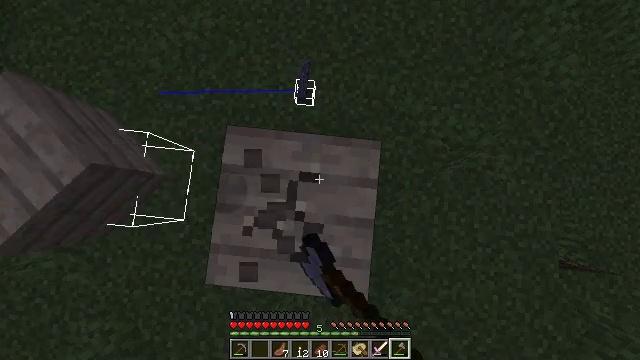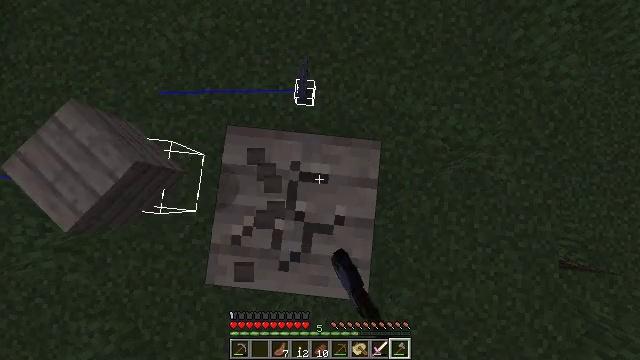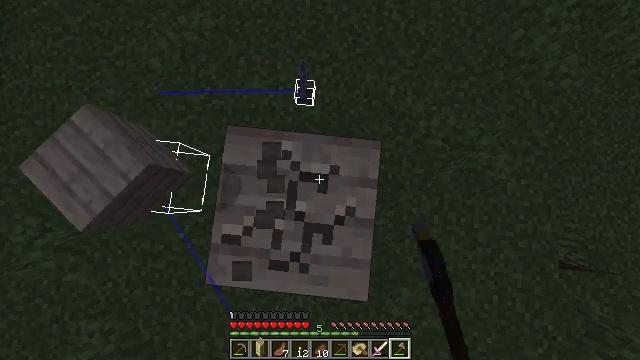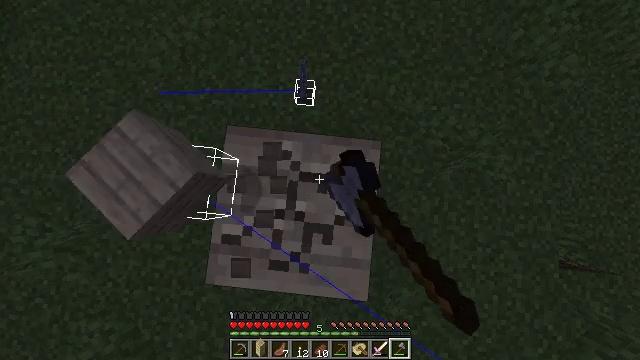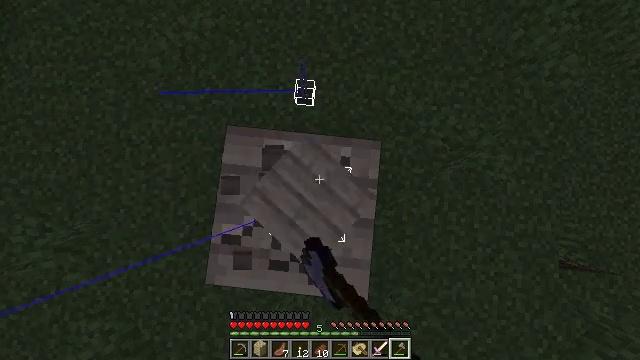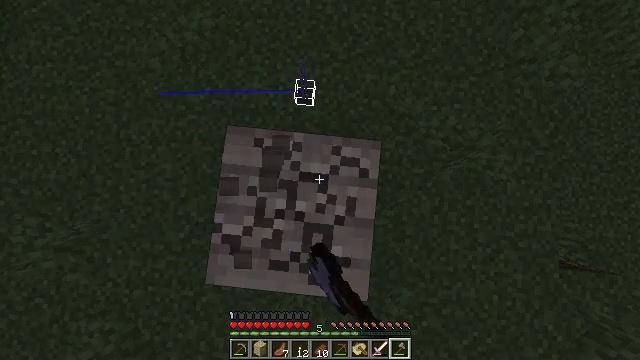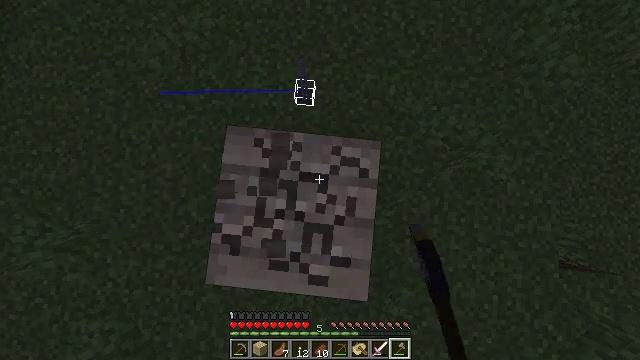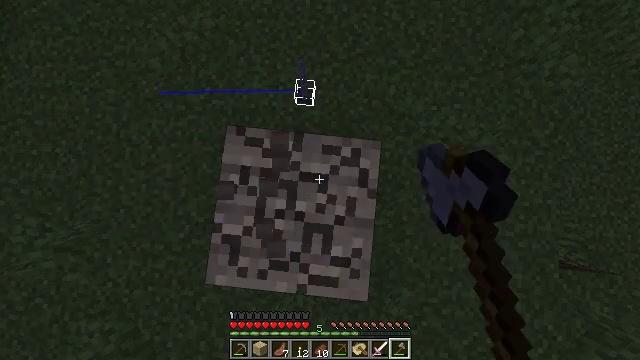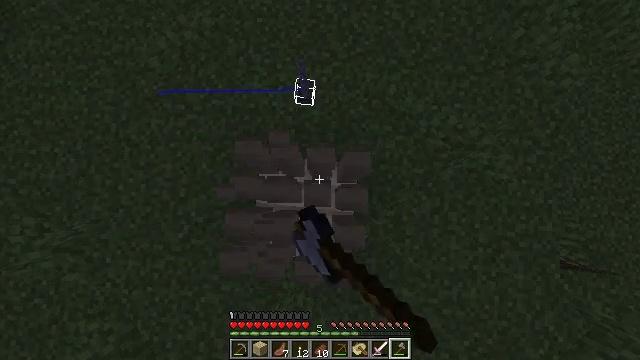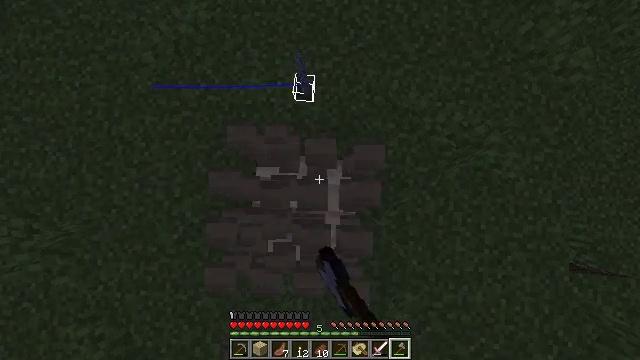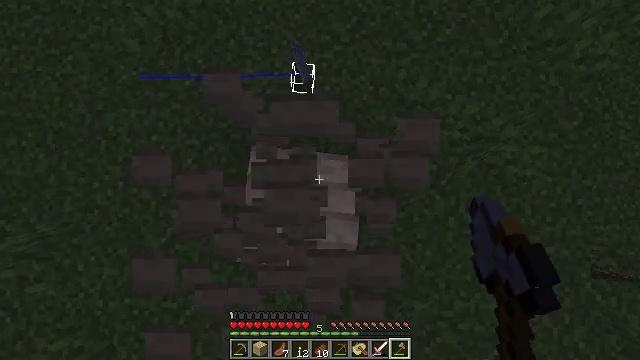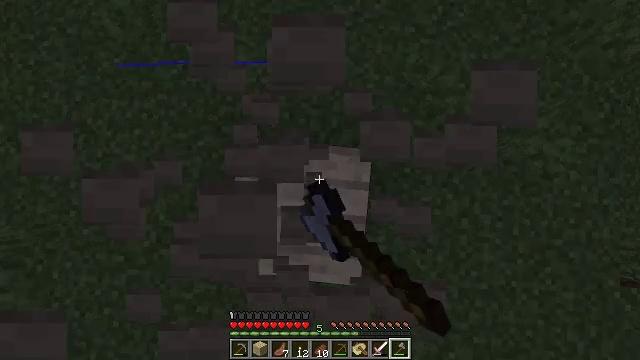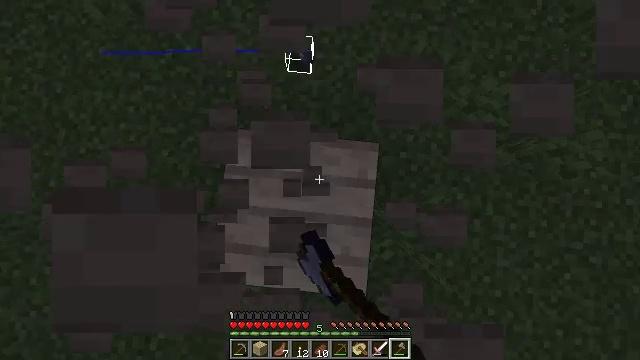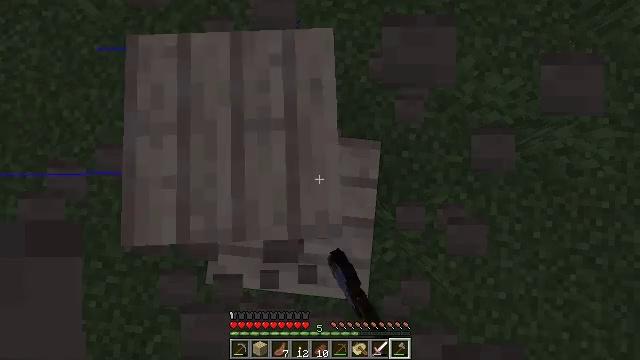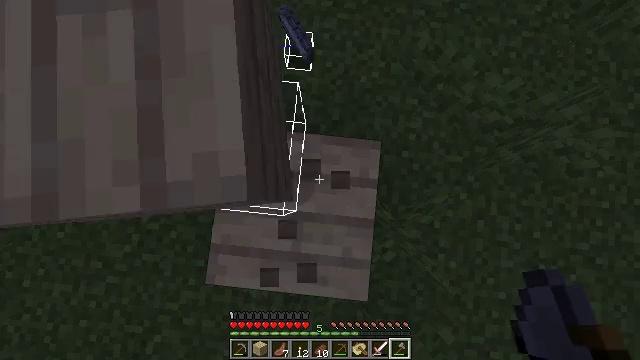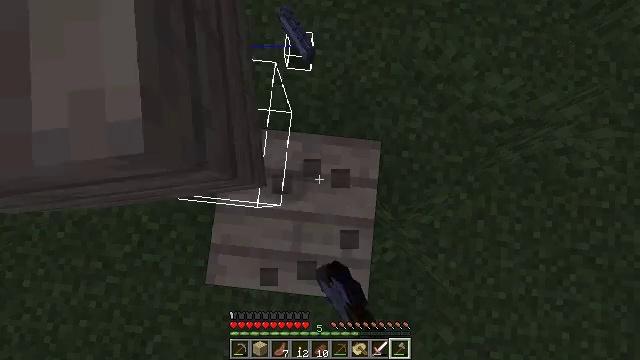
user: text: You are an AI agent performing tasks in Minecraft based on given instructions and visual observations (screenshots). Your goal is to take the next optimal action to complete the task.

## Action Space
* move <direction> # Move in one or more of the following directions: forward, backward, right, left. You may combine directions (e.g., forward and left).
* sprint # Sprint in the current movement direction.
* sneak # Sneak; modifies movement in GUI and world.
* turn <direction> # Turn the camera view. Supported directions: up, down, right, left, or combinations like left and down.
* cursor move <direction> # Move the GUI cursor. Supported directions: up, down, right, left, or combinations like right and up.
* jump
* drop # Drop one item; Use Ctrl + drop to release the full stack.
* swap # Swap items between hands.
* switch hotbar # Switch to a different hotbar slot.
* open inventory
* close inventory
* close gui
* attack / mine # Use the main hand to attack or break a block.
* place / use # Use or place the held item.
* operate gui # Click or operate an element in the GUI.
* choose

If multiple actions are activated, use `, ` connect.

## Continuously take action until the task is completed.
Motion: motion action
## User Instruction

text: Mine the birch planks.
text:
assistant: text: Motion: attack / mine
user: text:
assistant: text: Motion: attack / mine
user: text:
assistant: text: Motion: attack / mine
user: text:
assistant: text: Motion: attack / mine
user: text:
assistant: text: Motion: attack / mine
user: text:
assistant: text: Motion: attack / mine
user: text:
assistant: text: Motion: attack / mine
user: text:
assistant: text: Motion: attack / mine
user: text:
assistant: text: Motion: attack / mine
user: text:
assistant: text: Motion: attack / mine
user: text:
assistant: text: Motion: attack / mine
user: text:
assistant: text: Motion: attack / mine
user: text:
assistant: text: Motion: attack / mine
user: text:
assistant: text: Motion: attack / mine
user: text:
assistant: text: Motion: attack / mine
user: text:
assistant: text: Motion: attack / mine
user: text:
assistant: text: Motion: attack / mine
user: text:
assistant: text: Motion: attack / mine
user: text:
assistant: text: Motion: attack / mine
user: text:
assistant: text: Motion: attack / mine
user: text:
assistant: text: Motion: attack / mine
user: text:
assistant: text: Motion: attack / mine
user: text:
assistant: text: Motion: attack / mine
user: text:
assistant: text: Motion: attack / mine
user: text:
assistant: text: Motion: attack / mine
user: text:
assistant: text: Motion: attack / mine
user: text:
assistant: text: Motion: attack / mine
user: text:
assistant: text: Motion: attack / mine
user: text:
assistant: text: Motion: attack / mine
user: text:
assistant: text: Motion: attack / mine